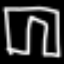
Label: pants